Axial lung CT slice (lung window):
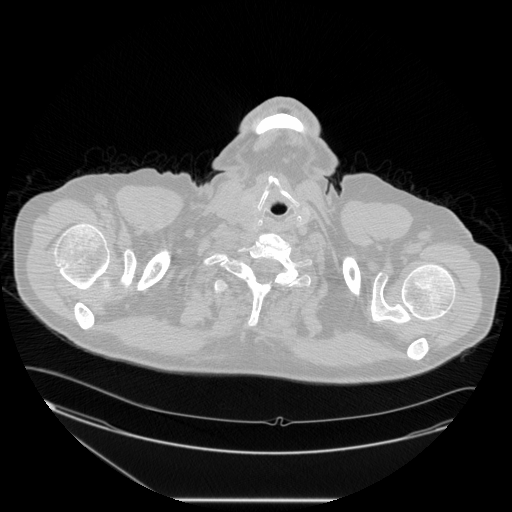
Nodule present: no